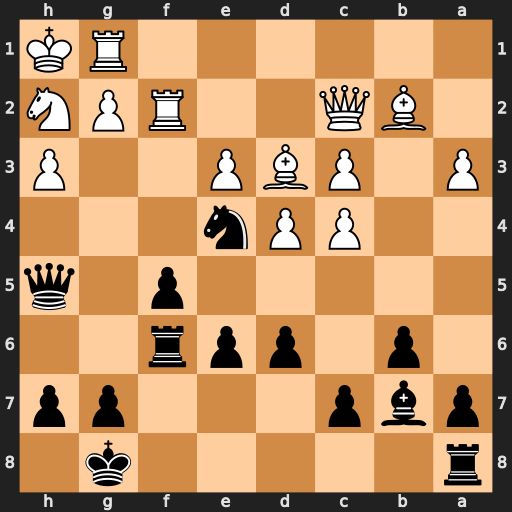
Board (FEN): r5k1/pbp3pp/1p1ppr2/5p1q/2PPn3/P1PBP2P/1BQ2RPN/6RK
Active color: b
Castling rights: -
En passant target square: -
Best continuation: Ng3#